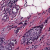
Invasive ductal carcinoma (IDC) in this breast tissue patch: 1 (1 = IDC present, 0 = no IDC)